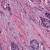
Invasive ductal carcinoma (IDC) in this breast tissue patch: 1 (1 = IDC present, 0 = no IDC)